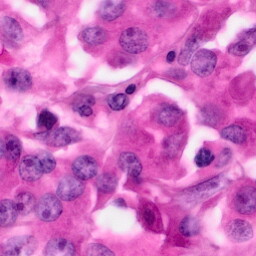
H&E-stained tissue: Pancreatic